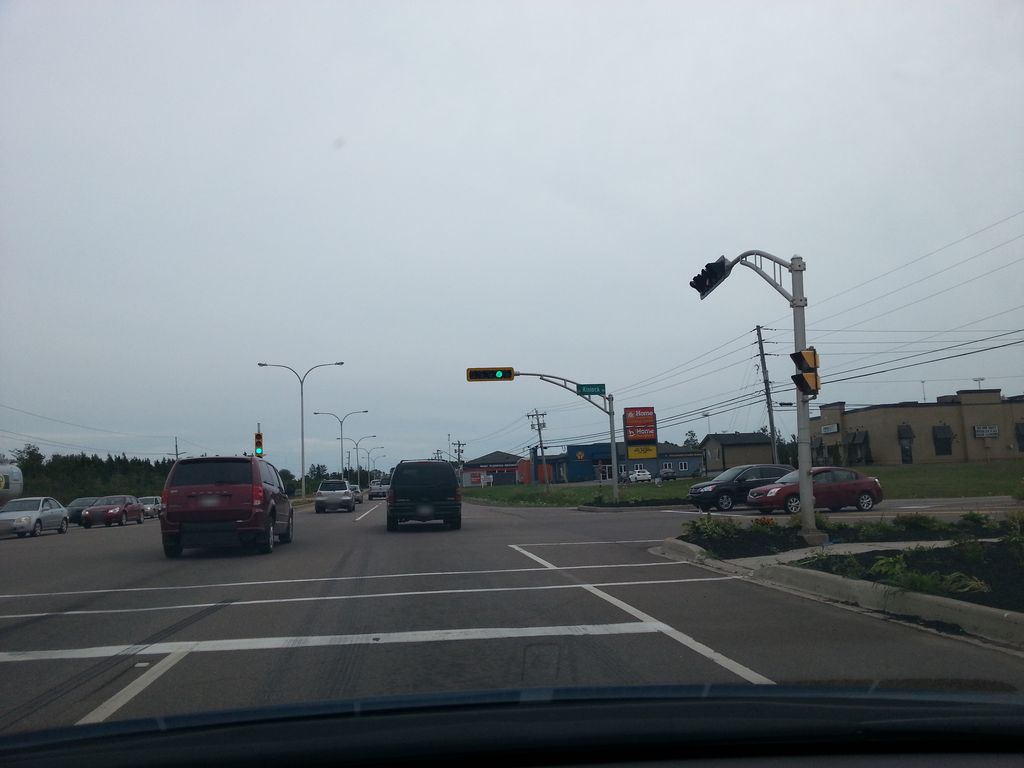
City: charlottetown